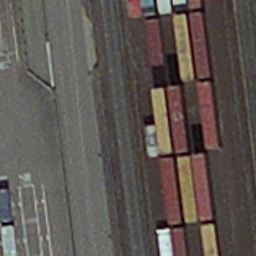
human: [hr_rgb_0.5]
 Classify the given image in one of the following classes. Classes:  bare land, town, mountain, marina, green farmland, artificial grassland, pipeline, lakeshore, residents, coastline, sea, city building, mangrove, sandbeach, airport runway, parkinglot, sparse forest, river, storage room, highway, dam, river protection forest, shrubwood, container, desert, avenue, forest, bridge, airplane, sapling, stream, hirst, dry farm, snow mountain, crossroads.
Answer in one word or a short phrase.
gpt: container